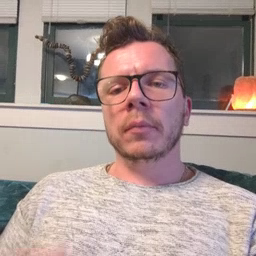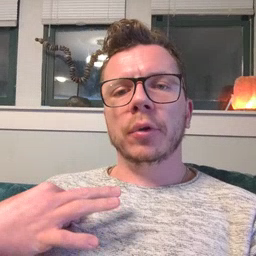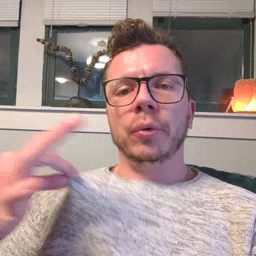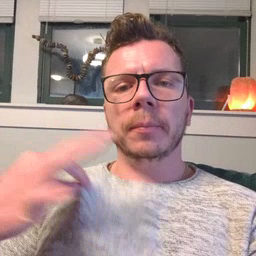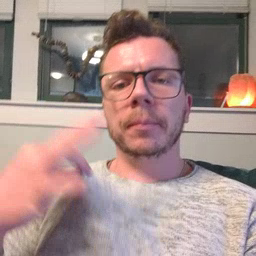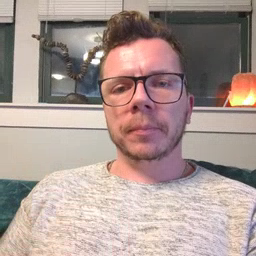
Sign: shirt